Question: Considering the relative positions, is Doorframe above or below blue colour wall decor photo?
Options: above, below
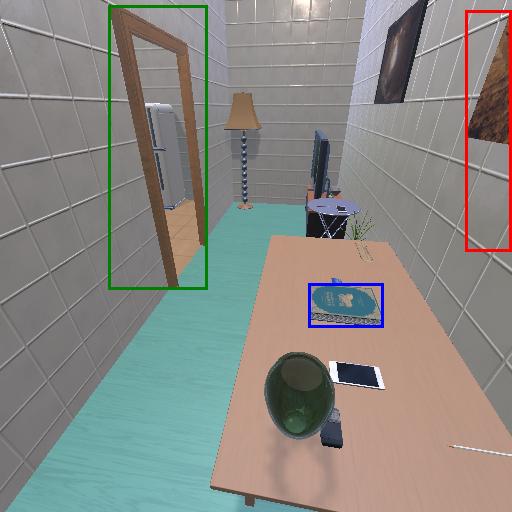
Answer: above